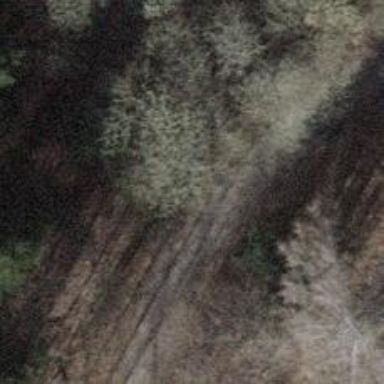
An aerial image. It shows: Pebblestone track with grade3 tracktype.